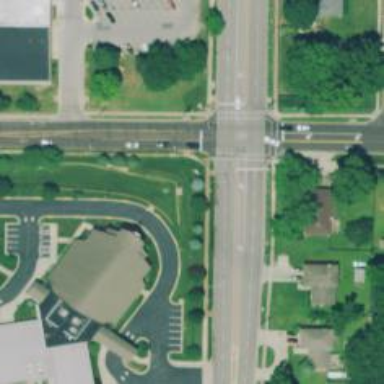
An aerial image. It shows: Solid stop line on the road.